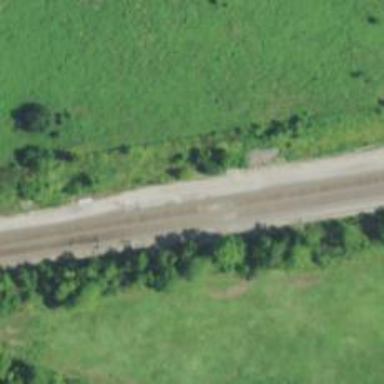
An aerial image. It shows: Abandoned railway siding.